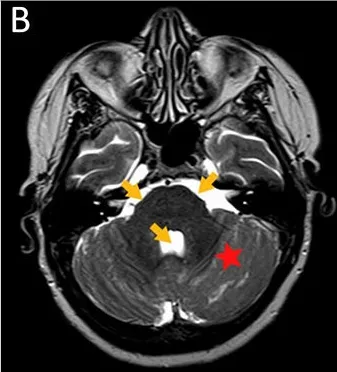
Rapid resolution of edema in a HER2-positive breast cancer patient with metastatic involvement of the brain. (A) Brain lesions at baseline.
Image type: radiology (mri)